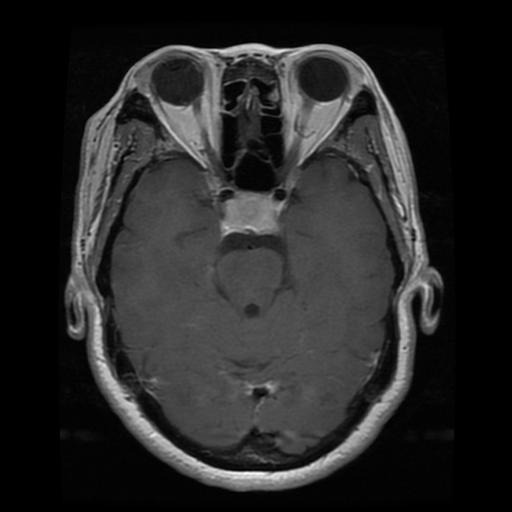
Label: pituitary